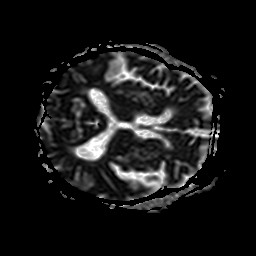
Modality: ADC
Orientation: axial
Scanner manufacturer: philips
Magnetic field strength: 1.5 T
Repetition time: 3.122 s
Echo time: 0.06279 s